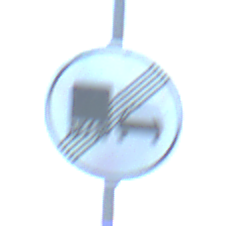
Verkehrszeichen: EndeUeberholverbotKraftfahrzeuge
Umgebung: Outdoor, Beach
Tageszeit: SunriseSunset
Wetter: PartlyCloudy
Licht: Natural
Jahreszeit: NotSpecified
Kontrast: MediumContrast